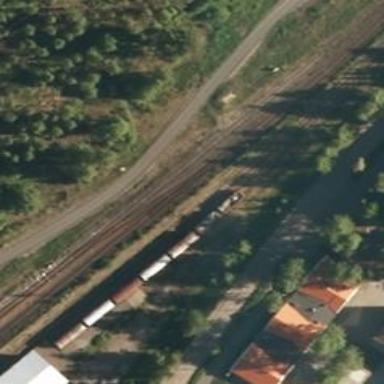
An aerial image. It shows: Continuous rail for railway.